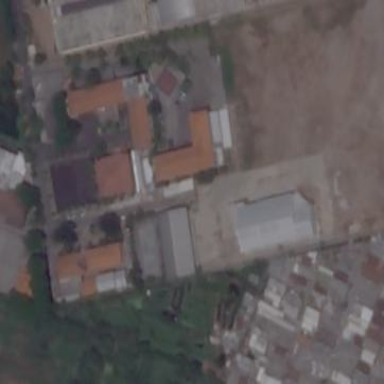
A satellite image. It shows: Government office.